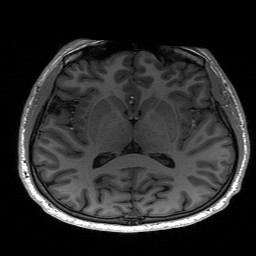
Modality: T1w
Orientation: coronal
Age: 28
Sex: male